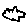
Label: cloud